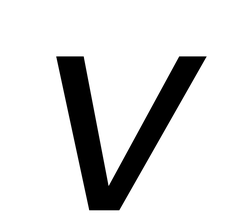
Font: Poppins-Italic